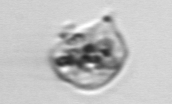
Label: Amoeba